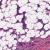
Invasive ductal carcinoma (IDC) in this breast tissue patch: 0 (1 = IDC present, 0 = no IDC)